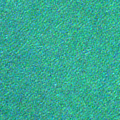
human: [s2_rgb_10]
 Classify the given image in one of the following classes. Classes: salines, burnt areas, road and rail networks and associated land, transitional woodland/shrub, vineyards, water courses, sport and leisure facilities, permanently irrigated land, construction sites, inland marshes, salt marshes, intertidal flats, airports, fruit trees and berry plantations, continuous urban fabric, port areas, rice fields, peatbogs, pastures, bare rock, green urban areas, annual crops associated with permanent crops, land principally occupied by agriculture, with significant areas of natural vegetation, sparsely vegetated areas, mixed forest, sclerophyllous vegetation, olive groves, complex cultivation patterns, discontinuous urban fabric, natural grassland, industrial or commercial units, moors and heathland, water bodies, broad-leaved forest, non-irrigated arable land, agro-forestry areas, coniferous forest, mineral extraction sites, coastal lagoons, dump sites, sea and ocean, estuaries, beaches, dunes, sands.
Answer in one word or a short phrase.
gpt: sea and ocean